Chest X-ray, PA view. Patient: 36 years old, sex F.
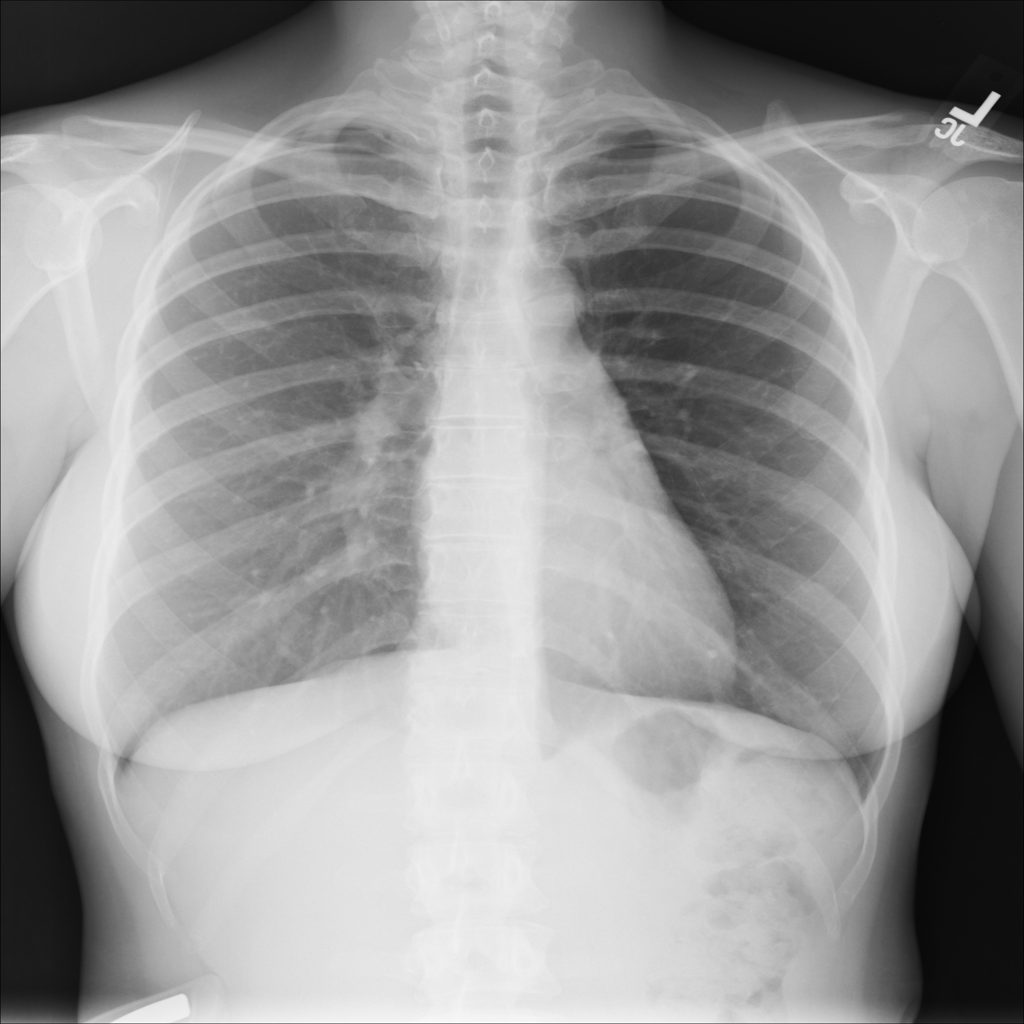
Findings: No Finding